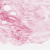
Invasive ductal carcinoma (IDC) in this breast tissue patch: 0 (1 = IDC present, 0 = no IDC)